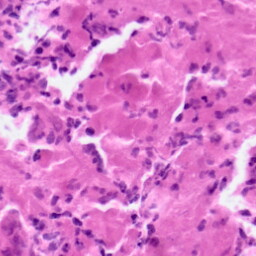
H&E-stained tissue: Pancreatic